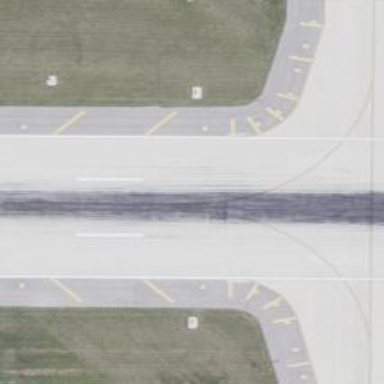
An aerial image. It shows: Runway at airport.